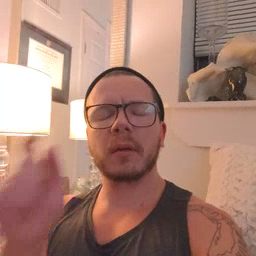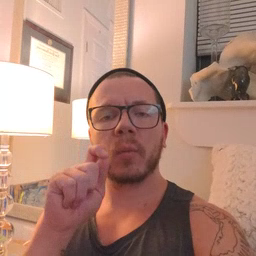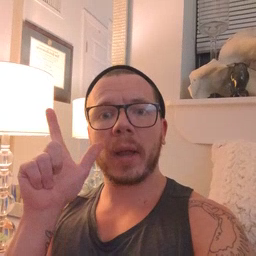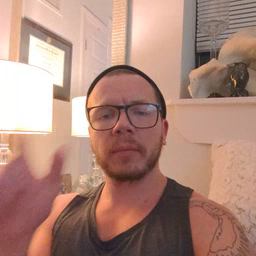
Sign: wake